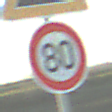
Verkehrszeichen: Geschwindigkeit80
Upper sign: Gefaelle10
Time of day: SunriseSunset
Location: Outdoor (Nature)
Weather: PartlyCloudy
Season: NotSpecified
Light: Natural